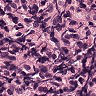
Metastatic tissue present: no